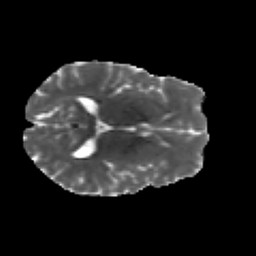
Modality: MD
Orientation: axial
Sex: male
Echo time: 0.114 s